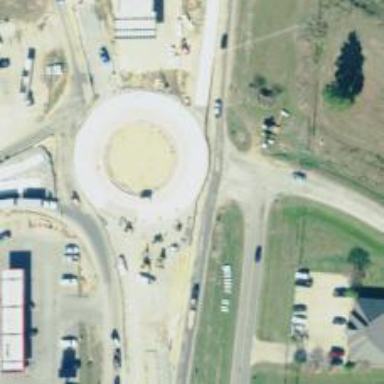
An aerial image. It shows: Roundabout at primary highway.